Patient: sex M, age 43
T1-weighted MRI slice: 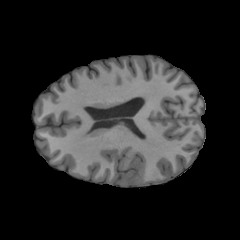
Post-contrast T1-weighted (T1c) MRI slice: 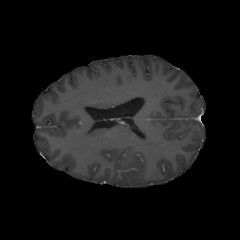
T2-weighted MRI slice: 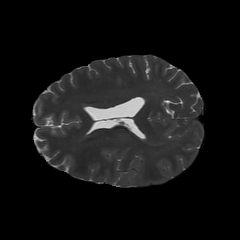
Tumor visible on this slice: yes
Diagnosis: Glioblastoma, IDH-wildtype
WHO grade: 4